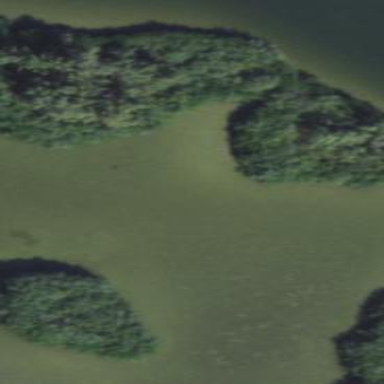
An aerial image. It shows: Wetland area with mangrove vegetation.